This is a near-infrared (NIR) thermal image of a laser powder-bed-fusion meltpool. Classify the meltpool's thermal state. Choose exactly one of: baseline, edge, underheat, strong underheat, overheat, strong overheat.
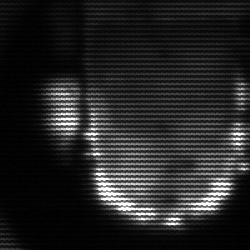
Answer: baseline